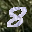
Label: 8